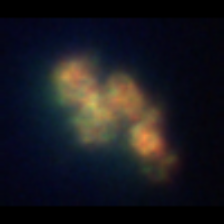
Taxon: Unknown_detritus
Group: Unknown